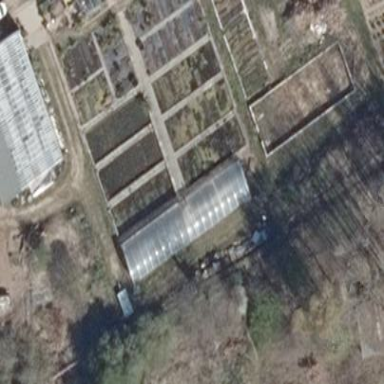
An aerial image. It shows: Area dedicated to greenhouse horticulture.